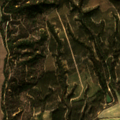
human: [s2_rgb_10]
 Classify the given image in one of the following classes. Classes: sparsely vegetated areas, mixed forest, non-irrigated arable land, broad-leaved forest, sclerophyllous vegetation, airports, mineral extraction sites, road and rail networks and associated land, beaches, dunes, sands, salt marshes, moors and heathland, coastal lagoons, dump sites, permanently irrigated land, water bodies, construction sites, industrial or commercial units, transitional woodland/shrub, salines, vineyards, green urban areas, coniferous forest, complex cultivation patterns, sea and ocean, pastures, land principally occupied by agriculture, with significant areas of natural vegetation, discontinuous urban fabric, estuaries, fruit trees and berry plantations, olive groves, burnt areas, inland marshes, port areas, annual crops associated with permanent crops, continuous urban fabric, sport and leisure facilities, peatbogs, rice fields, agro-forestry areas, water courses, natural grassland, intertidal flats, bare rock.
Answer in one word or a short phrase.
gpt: rice fields, broad-leaved forest, transitional woodland/shrub